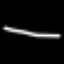
Label: line